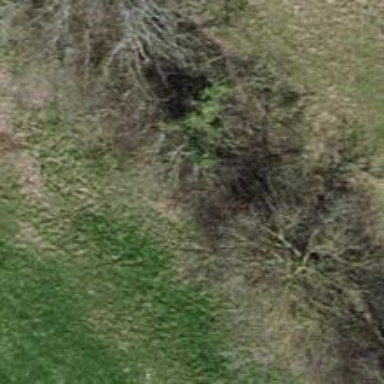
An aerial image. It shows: Row of trees in natural setting.